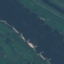
Land use / land cover: River